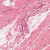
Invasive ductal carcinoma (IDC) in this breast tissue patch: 0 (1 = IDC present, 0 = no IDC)